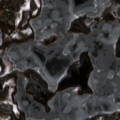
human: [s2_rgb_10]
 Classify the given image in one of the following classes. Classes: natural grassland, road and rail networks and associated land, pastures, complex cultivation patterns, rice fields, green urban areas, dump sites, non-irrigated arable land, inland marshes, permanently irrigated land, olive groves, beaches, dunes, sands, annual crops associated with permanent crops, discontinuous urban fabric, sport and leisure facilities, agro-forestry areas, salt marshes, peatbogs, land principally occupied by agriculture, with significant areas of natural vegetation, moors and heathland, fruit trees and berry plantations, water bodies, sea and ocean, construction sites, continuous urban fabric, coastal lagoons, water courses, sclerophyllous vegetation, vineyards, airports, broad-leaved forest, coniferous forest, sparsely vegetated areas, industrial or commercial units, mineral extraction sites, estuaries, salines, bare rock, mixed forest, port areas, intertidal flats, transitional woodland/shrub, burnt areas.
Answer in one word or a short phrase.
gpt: pastures, land principally occupied by agriculture, with significant areas of natural vegetation, transitional woodland/shrub, water bodies